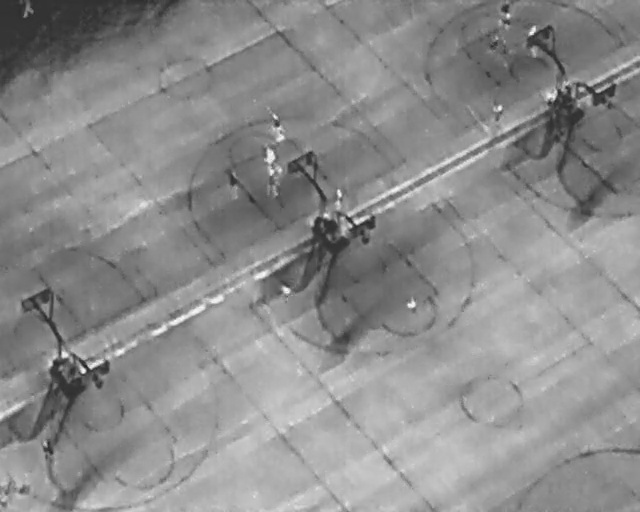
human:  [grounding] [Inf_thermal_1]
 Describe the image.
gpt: In the satellite image, there is  <ref>1 large person </ref> <box>[[2, 0, 5, 3, 2]]</box> located at top left,  <ref>1 medium person </ref> <box>[[5, 86, 8, 88, 161]]</box> located at bottom left,  <ref>1 large person </ref> <box>[[41, 23, 45, 26, 169]]</box> located at top,  <ref>1 large person </ref> <box>[[76, 1, 80, 4, 2]]</box> located at top right,  <ref>4 medium person </ref> <box>[[40, 28, 43, 31, 2], [51, 37, 54, 39, 7], [43, 56, 45, 58, 2], [62, 58, 65, 60, 164]]</box> located at center,  <ref>2 large person </ref> <box>[[34, 34, 38, 37, 2], [40, 33, 45, 37, 2]]</box> located at center,  <ref>3 medium person </ref> <box>[[75, 21, 79, 23, 2], [81, 5, 84, 7, 15], [84, 17, 87, 19, 2]]</box> located at top right.